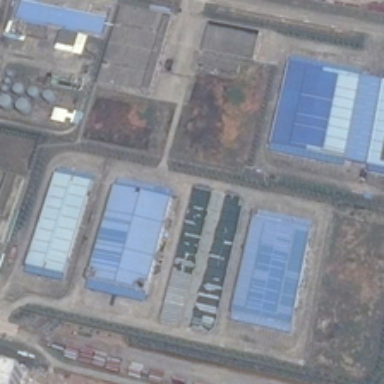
Several buildings and barelands are in an industrial area with several gray storage tanks .